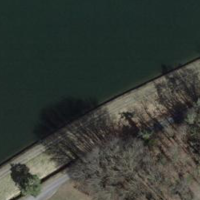
EUNIS habitat code: 15
Species observed at this site:
Tettigonia viridissima
Fringilla coelebs